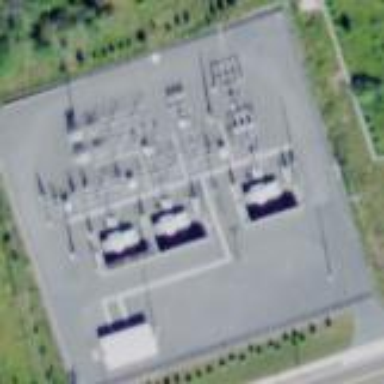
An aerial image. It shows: Industrial area with power substation.